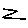
Label: zigzag